Question: I am using a custom font for the title of a UIButton. It works, except with this particular font a portion of the first character is clipped. For example:

I tried setting the contentEdgeInsets and titleEdgeInsets and can't seem to get it not clipped. I also tried setting the button.titleLabel.clipsToBounds property to NO;
Any suggestions would be greatly appreciated.
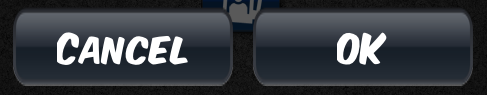
Answer: So I just ended up setting the UIButton title to nil and added my own UILabel as a subview to the UIButton. I set the UILabel frame to the same size as the button and set it to be centered.
Not the most elegant solution I am sure, but it gets the job done.